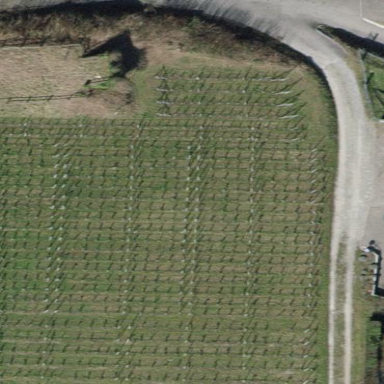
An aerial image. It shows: Vineyard where grapes are grown.